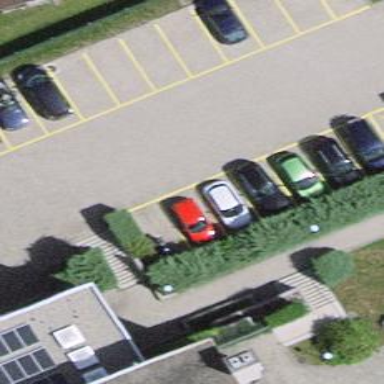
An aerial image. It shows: Parking area.